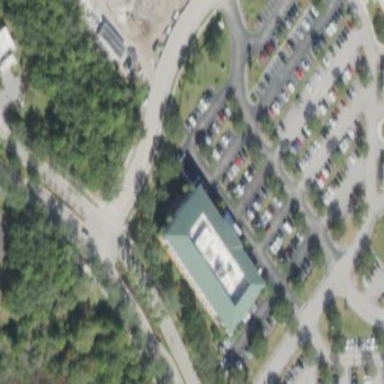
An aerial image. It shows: Hospital building.